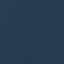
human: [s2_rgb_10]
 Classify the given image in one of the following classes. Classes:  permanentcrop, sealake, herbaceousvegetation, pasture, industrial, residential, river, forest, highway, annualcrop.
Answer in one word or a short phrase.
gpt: SeaLake